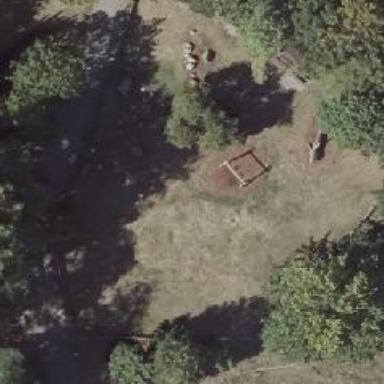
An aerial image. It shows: Playground with swings.